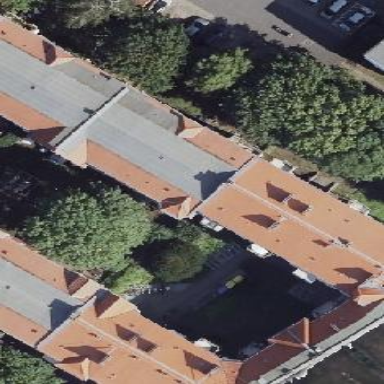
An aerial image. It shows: Unique apartment building with double saltbox roof shape.